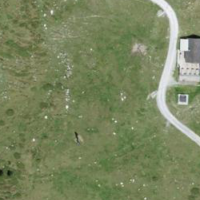
EUNIS habitat code: 26
Species observed at this site:
Montifringilla nivalis